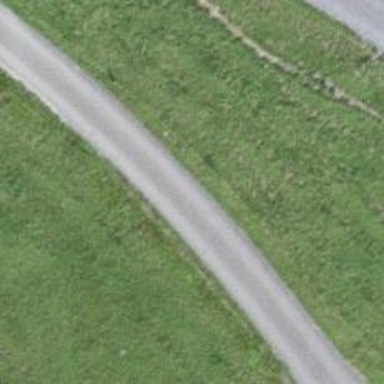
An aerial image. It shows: Unclassified road with paved surface.